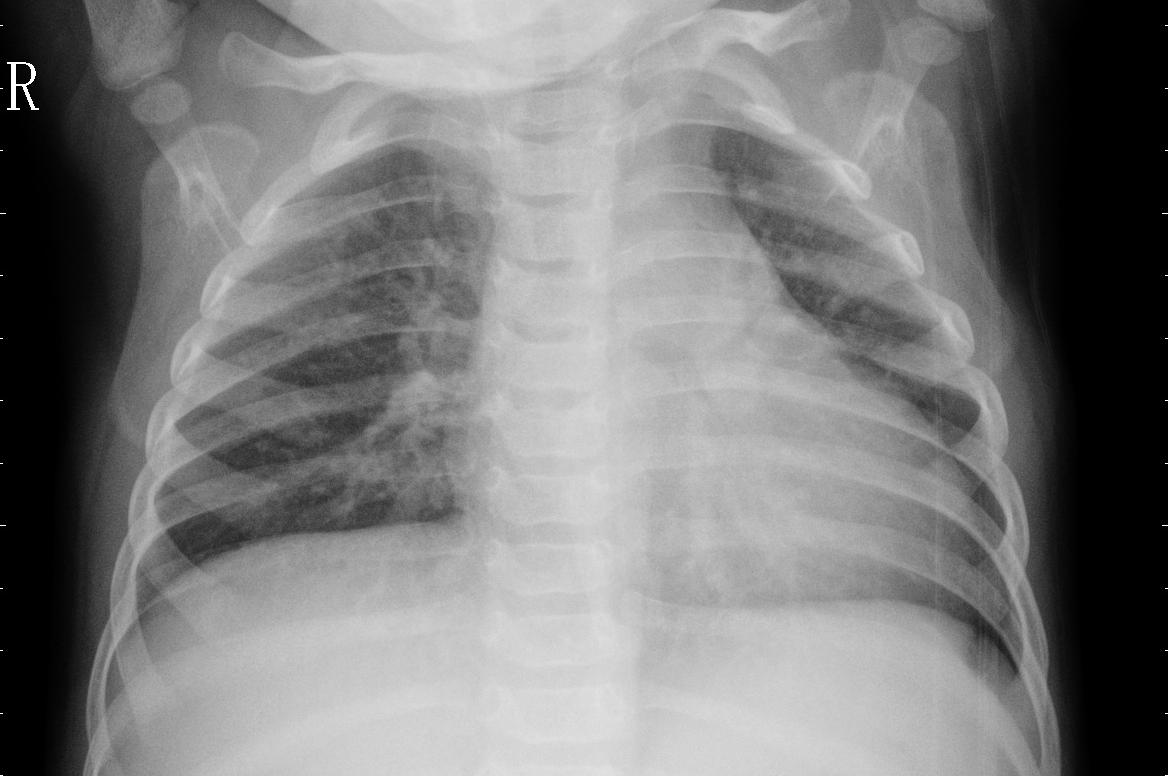
Diagnosis: PNEUMONIA